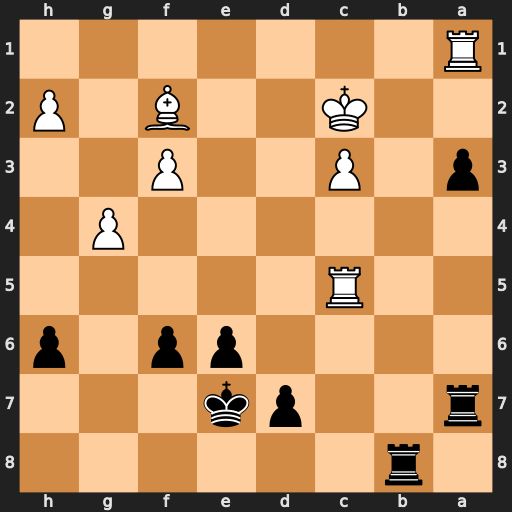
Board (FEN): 1r6/r2pk3/4pp1p/2R5/6P1/p1P2P2/2K2B1P/R7
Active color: b
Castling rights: -
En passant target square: -
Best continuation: Rb2+ Kd3 Rxf2